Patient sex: F
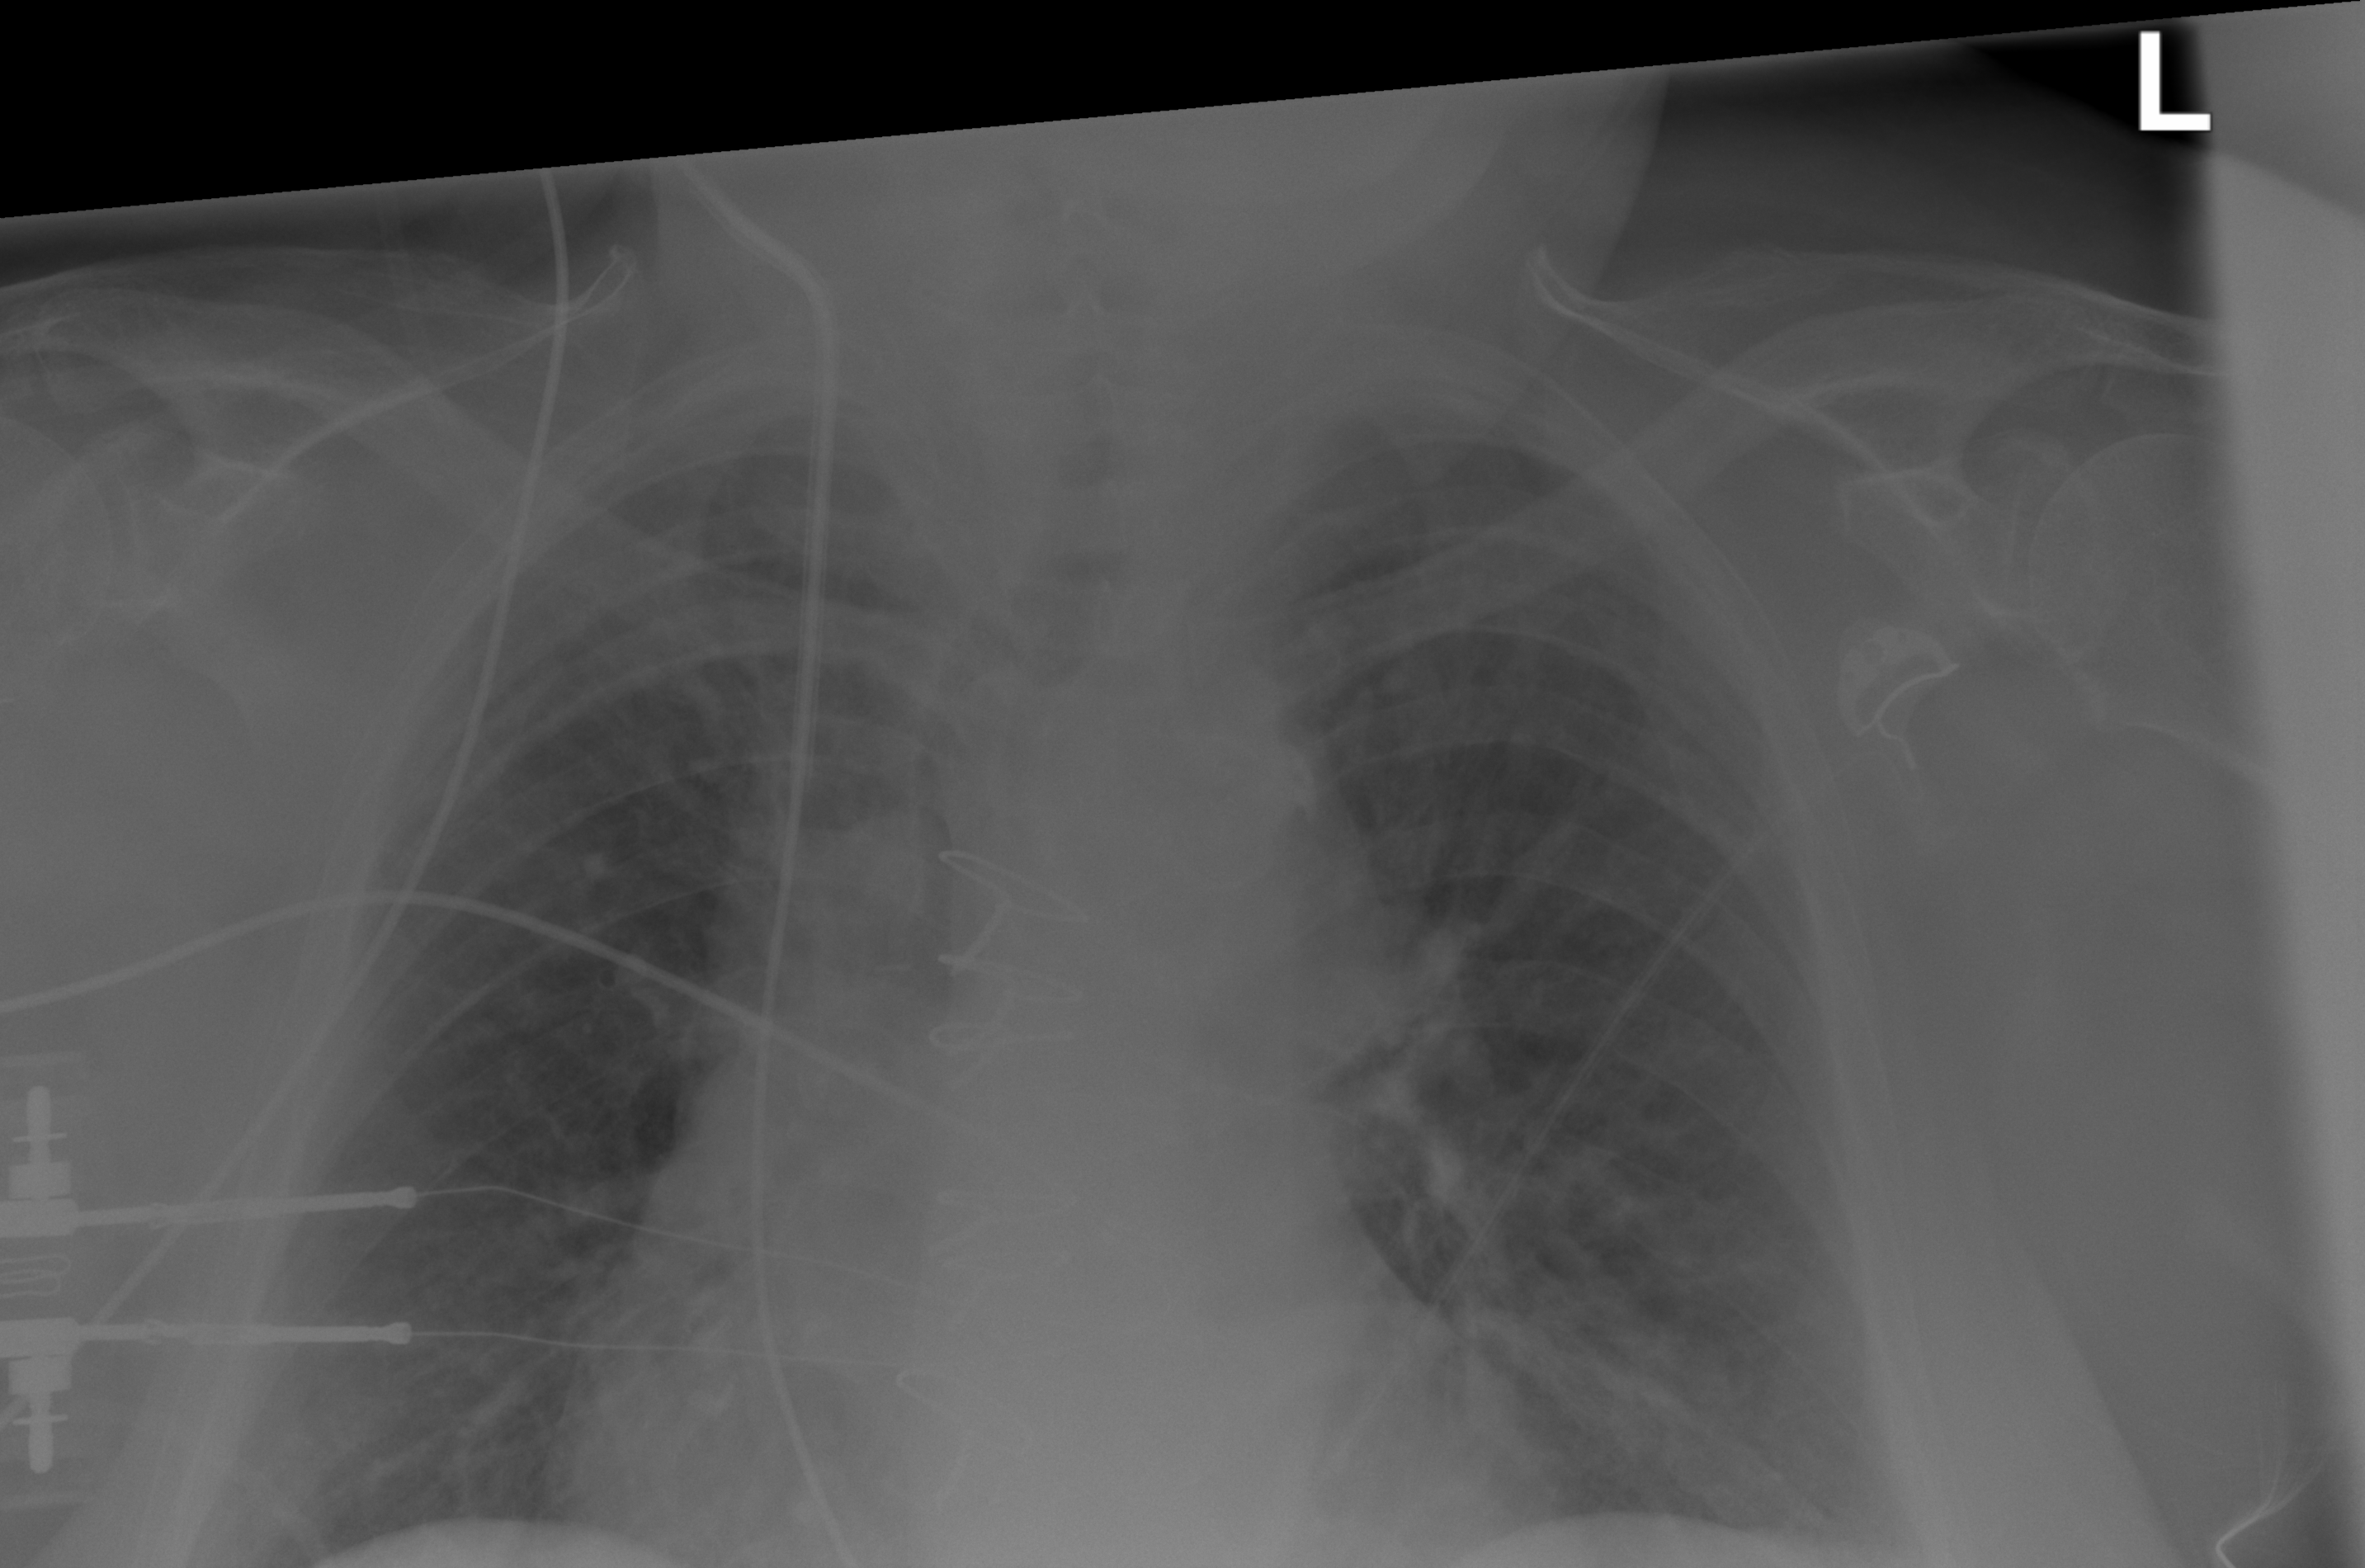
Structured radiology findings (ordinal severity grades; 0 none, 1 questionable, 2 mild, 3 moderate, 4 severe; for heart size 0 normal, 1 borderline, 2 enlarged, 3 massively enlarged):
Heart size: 2
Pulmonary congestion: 0
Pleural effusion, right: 1
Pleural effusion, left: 1
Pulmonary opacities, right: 0
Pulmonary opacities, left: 0
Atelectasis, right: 0
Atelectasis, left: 0